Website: home-depot
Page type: customer-info-address
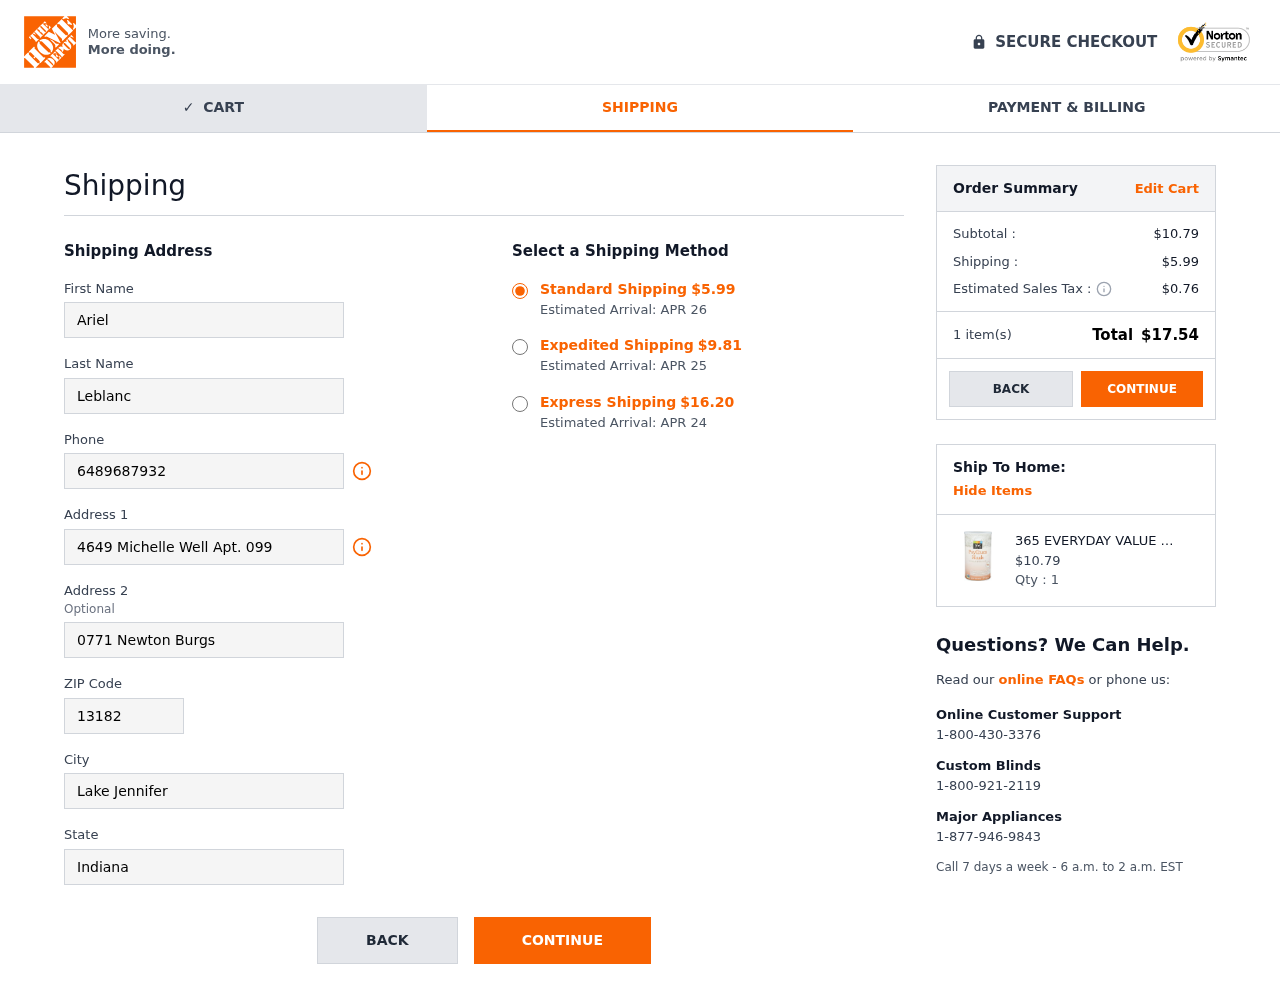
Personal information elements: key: PII_CITY
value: Lake Jennifer
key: PII_FIRSTNAME
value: Ariel
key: PII_LASTNAME
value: Leblanc
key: PII_PHONE
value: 6489687932
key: PII_POSTCODE
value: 13182
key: PII_STATE
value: Indiana
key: PII_STREET
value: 4649 Michelle Well Apt. 099
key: PII_STREET2
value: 0771 Newton Burgs
Product elements: key: PRODUCT1_NAME
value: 365 EVERYDAY VALUE Psyllium Powder Husk, 12 OZ
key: PRODUCT1_PRICE
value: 10.79
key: PRODUCT1_QUANTITY
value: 1
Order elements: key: ORDER_SHIPPING_COST
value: $5.99
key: ORDER_DELIVERY_DATE
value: Estimated Arrival: APR 26
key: ORDER_SHIPPING_COST_EXPEDITED
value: $9.81
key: ORDER_DELIVERY_DATE_EXPEDITED
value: Estimated Arrival: APR 25
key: ORDER_SHIPPING_COST_EXPRESS
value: $16.20
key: ORDER_DELIVERY_DATE_EXPRESS
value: Estimated Arrival: APR 24
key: ORDER_SUBTOTAL
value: $10.79
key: ORDER_TAX
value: $0.76
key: ORDER_NUM_ITEMS
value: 1 item(s)
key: ORDER_TOTAL
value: $17.54